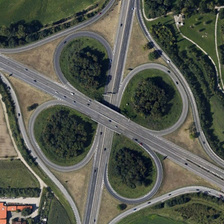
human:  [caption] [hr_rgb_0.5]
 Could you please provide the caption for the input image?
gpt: many green trees and several buildings are near a viaduct shaped four circles .

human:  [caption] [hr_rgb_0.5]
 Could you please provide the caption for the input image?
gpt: many green trees and several buildings are near a viaduct shaped four circles .

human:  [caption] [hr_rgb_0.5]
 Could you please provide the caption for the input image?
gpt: many green trees and several buildings are near a viaduct shaped four circles .

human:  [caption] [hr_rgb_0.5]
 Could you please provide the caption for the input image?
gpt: many green trees and several buildings are near a viaduct shaped four circles .

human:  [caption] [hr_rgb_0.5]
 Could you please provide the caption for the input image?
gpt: many green trees and several buildings are near a viaduct shaped four circles .